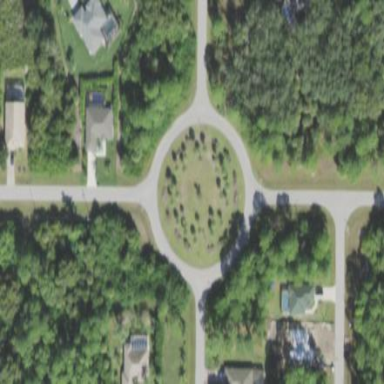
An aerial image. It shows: Residential road.